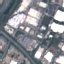
Land use / land cover: Industrial